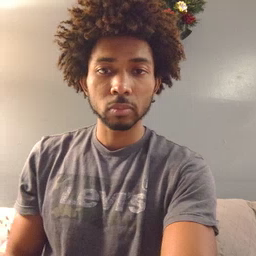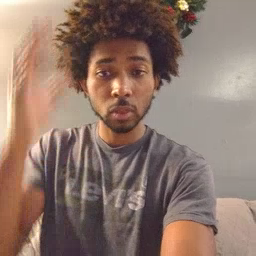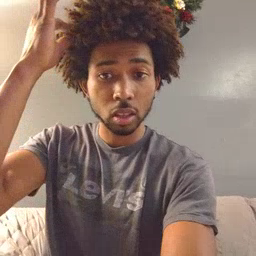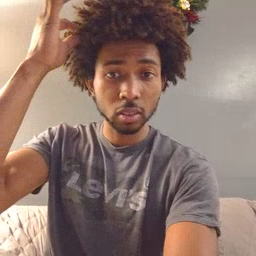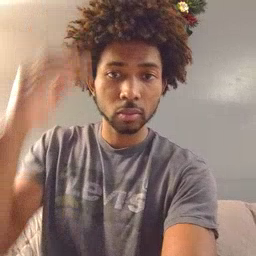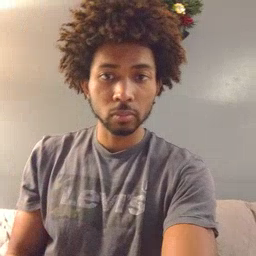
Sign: hair